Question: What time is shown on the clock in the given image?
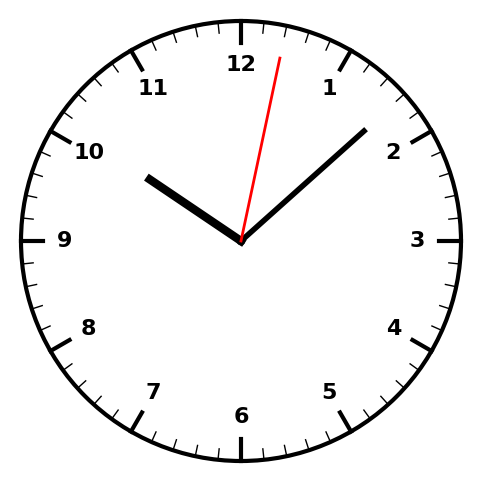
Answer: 10:08:02